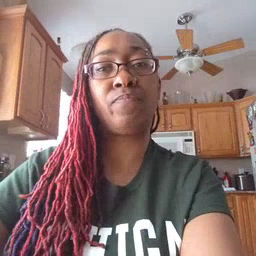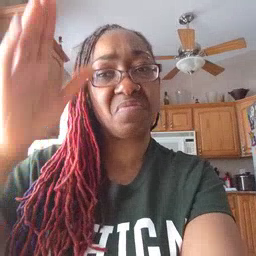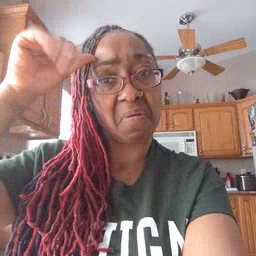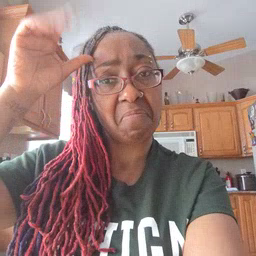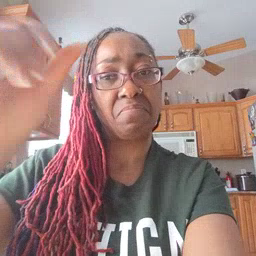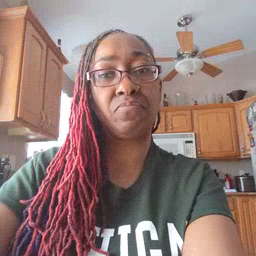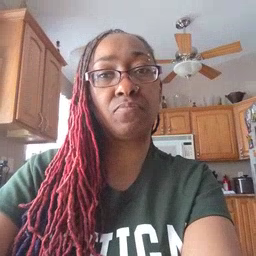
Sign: donkey